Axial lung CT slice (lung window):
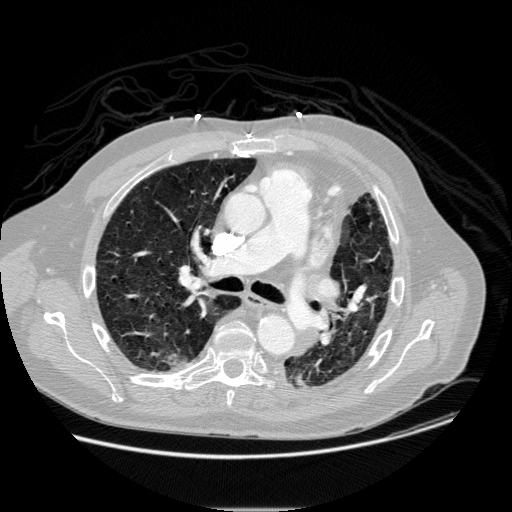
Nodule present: no